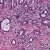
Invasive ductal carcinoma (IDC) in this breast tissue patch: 1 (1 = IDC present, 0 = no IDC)